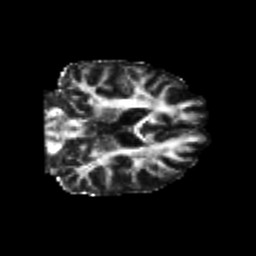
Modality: FA
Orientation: coronal
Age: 21
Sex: female
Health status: healthy
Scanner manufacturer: philips
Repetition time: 7.391 s
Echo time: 0.08599 s